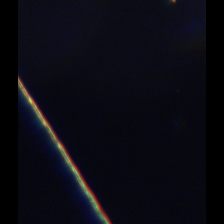
Taxon: Psuedo-nitzschia
Group: Diatoms